Question: I'm trying to create the following effect in CSS:

Here is what I did:
'''
<a class="read-more" href="#"><span>SEE MORE</span></a>
'''
And for the CSS:
'''
.read-more{
display: inline-block;
}
.read-more span:before{
content: '...';
width: 20px;
}
.read-more span:after{
content: '..................';
width: 60px;
}
'''
However; the dots that get displayed are in line with the base of the link. Can anybody offer a better solution or know how to bring the dots up so they are in line with the middle of the link?
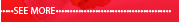
Answer: Use 7 instead it is the code for the middot
'''
.read-more{
display: inline-block;
}
.read-more span:before{
content: '777';
width: 20px;
}
.read-more span:after{
content: '<PHONE>';
width: 60px;
}
'''